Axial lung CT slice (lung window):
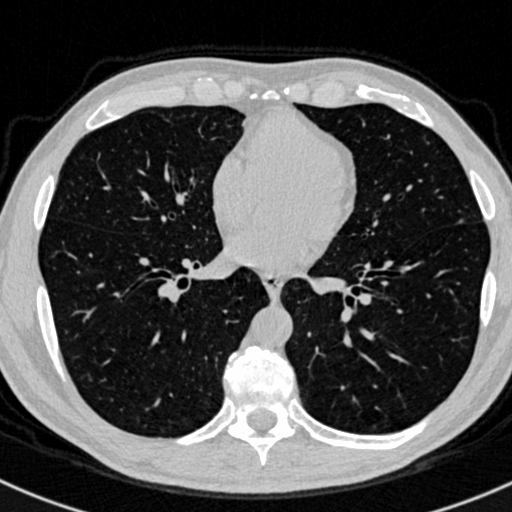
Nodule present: no